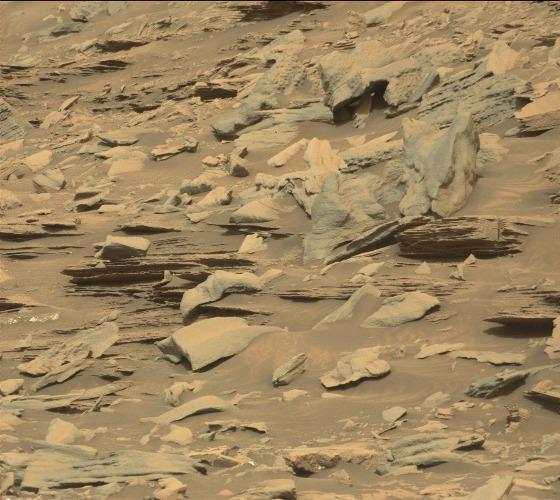
Terrain classes present: Bedrock, Gravel / Sand / Soil, Rock, Shadow